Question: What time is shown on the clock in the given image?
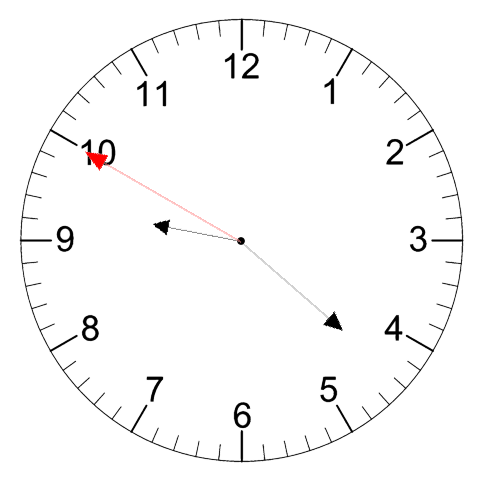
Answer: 09:21:50